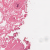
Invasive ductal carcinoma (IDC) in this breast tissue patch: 0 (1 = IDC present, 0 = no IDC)